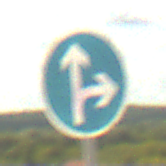
Verkehrszeichen: VorgeschriebeneFahrtrichtungGeradeausOderRechts
Umgebung: Outdoor, Beach
Tageszeit: Midday
Wetter: PartlyCloudy
Licht: Natural
Jahreszeit: NotSpecified
Kontrast: HighContrast